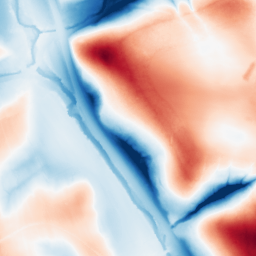
Category: trend_removal
Decomposition family: local_polynomial
Decomposition parameters: window_size: 101
degree: 1
Upsampling method: bspline
Upsampling parameters: scale: 2
Upsampling scale: 2